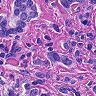
Metastatic tissue present: yes